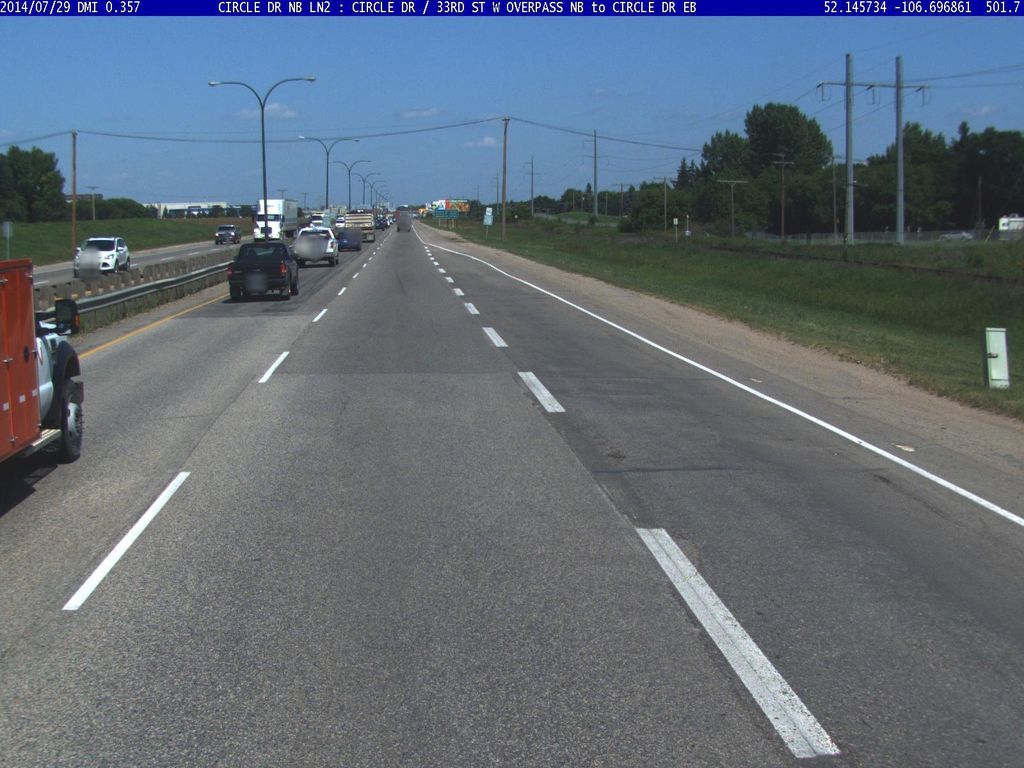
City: saskatoon